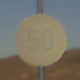
Verkehrszeichen: Geschwindigkeit50
Umgebung: Outdoor, Nature
Tageszeit: SunriseSunset
Wetter: Clear
Licht: Natural
Jahreszeit: NotSpecified
Kontrast: HighContrast